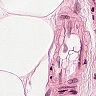
Metastatic tissue present: no